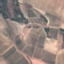
Label: PermanentCrop